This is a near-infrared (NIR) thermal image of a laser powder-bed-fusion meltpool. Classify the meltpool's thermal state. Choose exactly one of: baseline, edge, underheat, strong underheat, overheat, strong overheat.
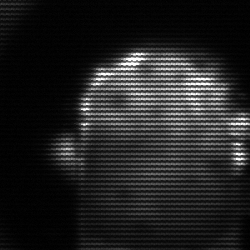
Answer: baseline